Question: I doubt the last option, but probably one of the first two. Can anybody tell me which?
I'm getting the error in the screen shot.
'''
<html>
<head>
<script type="text/javascript">
var html = "<script></script>";
</script>
</head>
<body>
</body>
</html>
'''

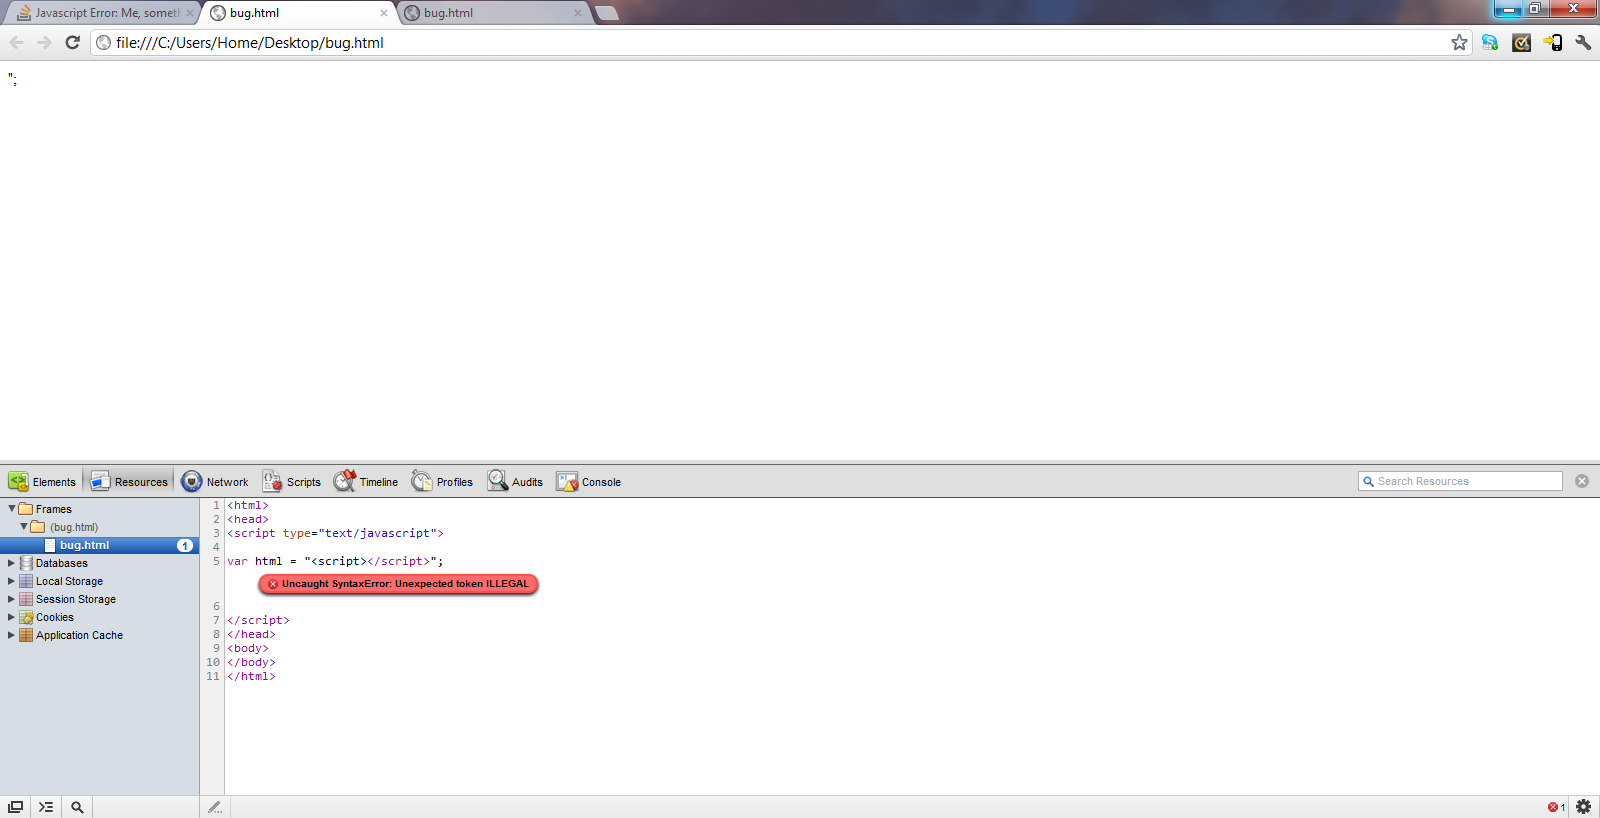
Answer: You can also use \ to render that character correctly:
'''
var html = "<script><\/script>";
'''